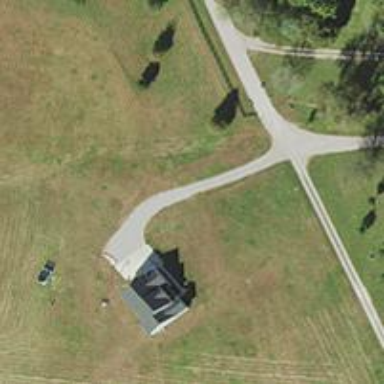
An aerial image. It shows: Driveway leading to service road.